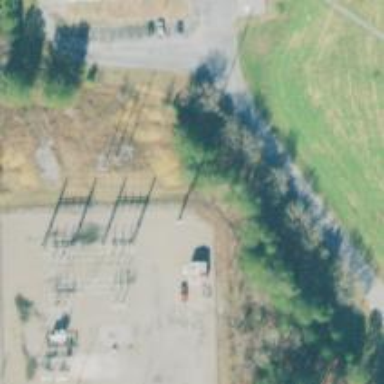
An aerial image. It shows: There is distribution substation enclosed by fence.